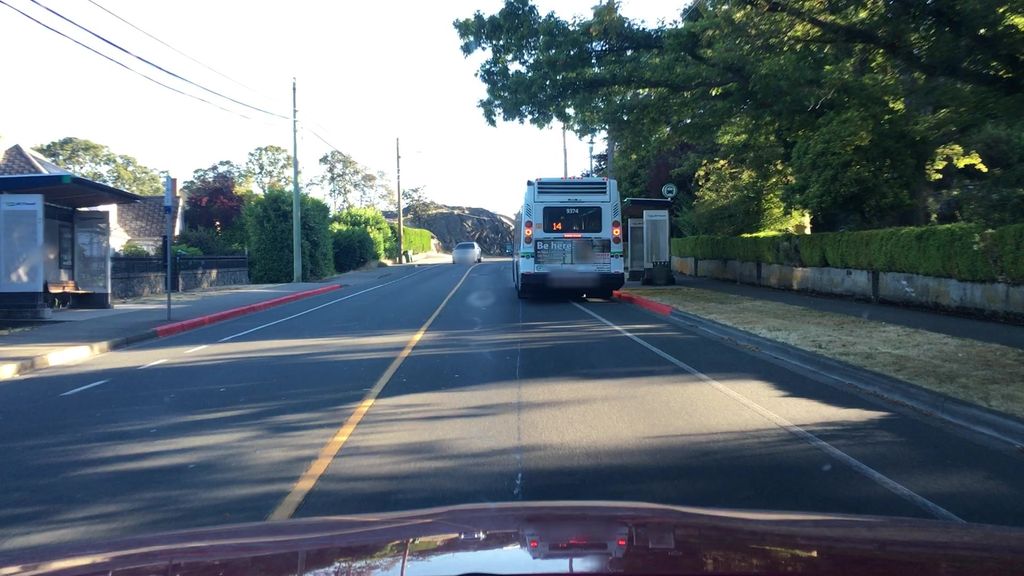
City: victoria